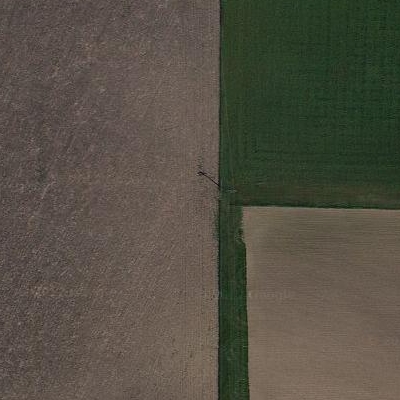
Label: bField